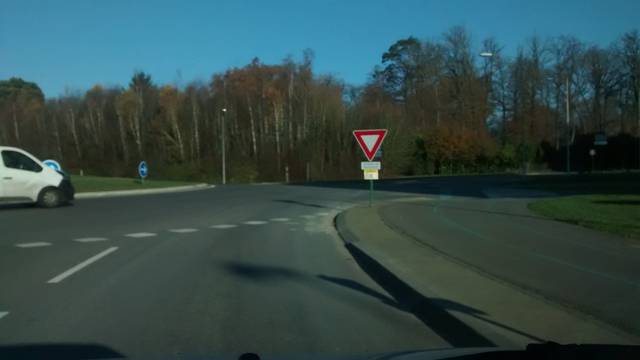
Region: France
Coordinates: 48.136, -1.624